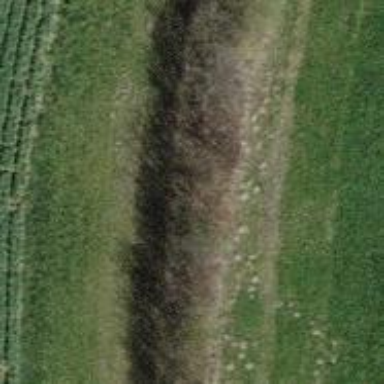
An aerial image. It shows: Hedge acting as barrier.